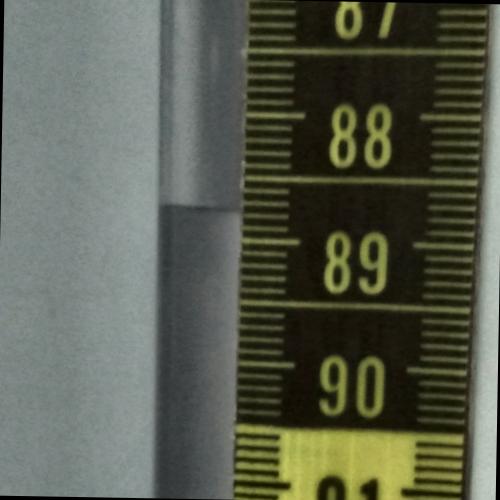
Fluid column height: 88.8 cm